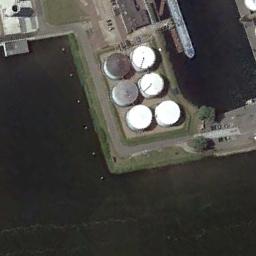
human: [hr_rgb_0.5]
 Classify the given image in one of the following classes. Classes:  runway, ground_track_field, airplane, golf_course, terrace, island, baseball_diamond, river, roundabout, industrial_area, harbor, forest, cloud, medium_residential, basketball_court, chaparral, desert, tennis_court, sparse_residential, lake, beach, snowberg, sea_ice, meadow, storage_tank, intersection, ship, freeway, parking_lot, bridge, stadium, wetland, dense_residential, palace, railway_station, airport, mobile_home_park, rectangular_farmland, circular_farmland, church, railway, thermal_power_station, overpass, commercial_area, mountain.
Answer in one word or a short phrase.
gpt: storage_tank